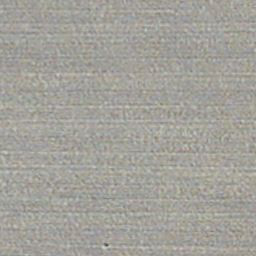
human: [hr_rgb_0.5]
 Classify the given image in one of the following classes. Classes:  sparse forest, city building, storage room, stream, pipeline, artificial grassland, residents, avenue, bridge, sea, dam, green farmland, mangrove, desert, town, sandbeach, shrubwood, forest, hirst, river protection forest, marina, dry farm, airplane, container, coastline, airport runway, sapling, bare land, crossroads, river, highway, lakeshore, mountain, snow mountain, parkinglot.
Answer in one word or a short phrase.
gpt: dry farm